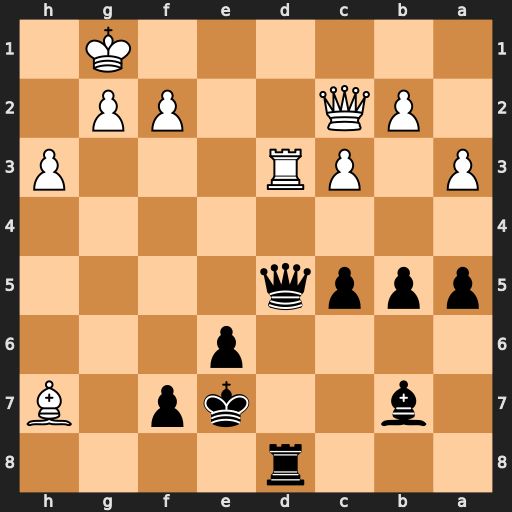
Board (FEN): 3r4/1b2kp1B/4p3/pppq4/8/P1PR3P/1PQ2PP1/6K1
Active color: b
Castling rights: -
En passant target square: -
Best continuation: Qxg2#